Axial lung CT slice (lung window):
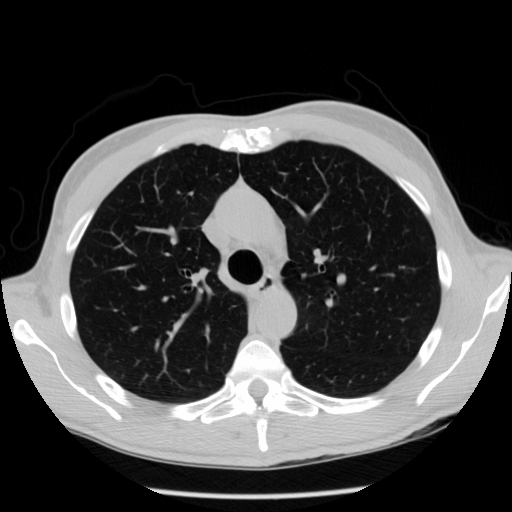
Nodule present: no